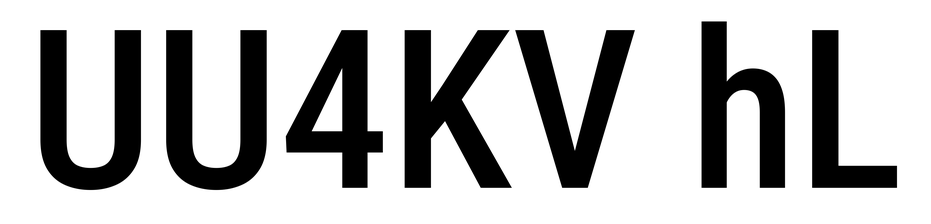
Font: Roboto_Condensed_Medium